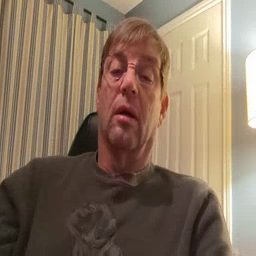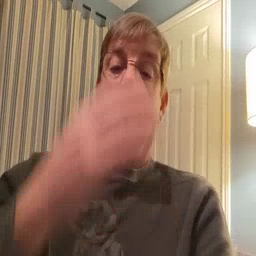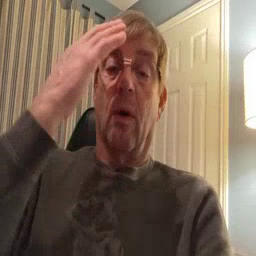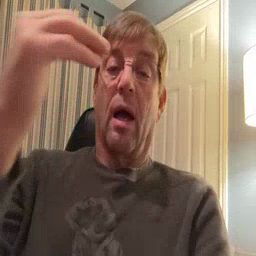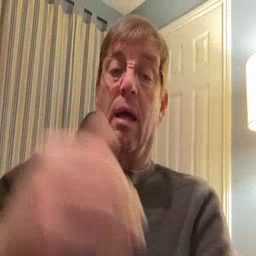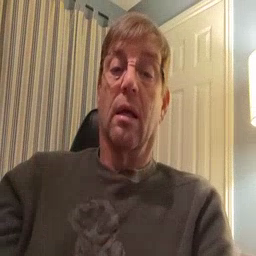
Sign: why